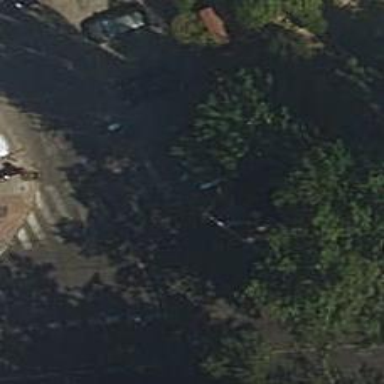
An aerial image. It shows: Sidewalk along the footway.